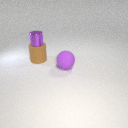
large brown rubber cylinder below small purple metal cylinder